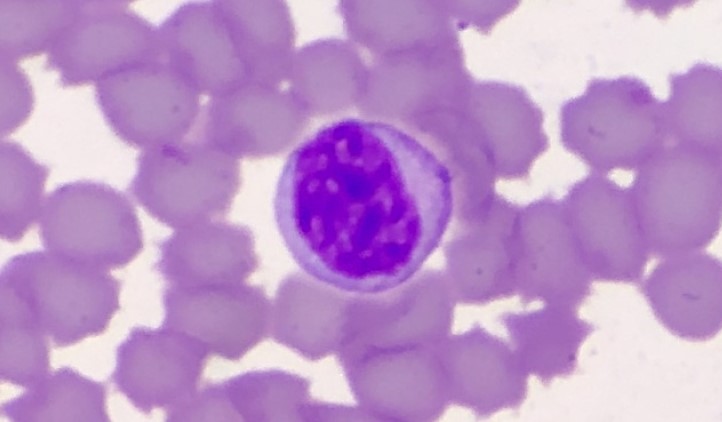
White blood cell type: Lymphocyte